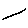
Label: line